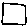
Label: square